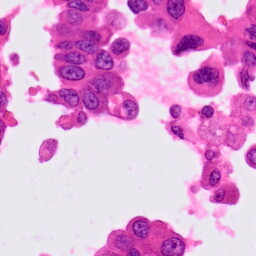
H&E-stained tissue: Lung